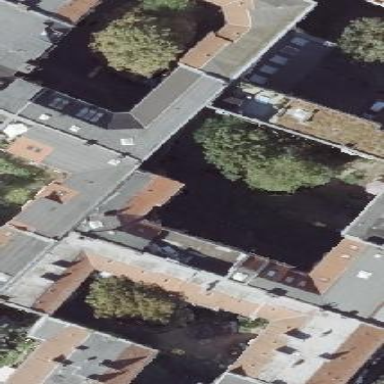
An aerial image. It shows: Unique quadruple saltbox-shaped roof outlines building with multiple apartments.